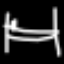
Label: bed